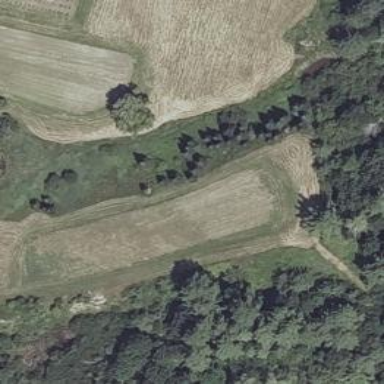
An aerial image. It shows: Agricultural meadow within orchard area.